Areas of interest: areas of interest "Hotel"
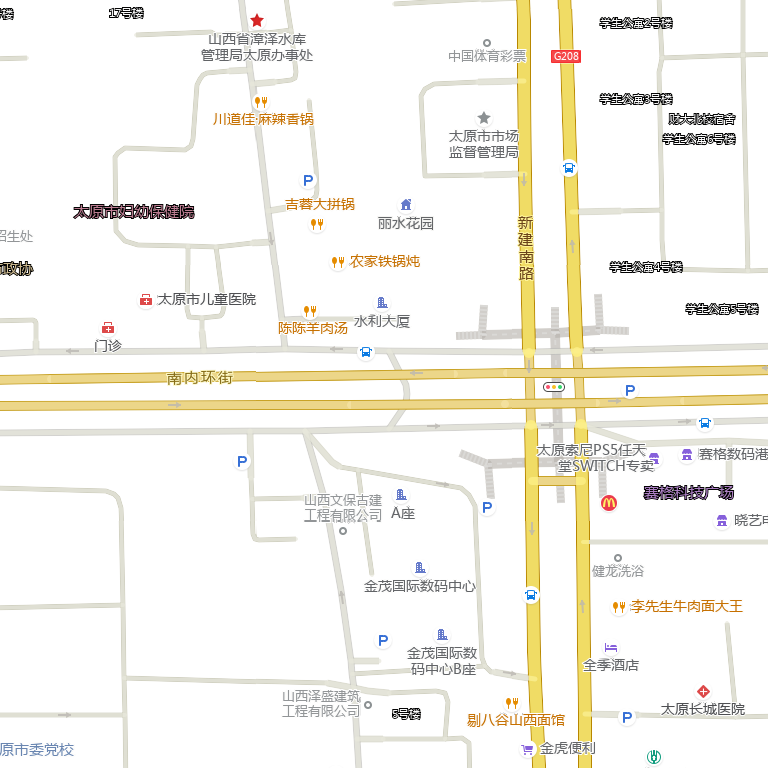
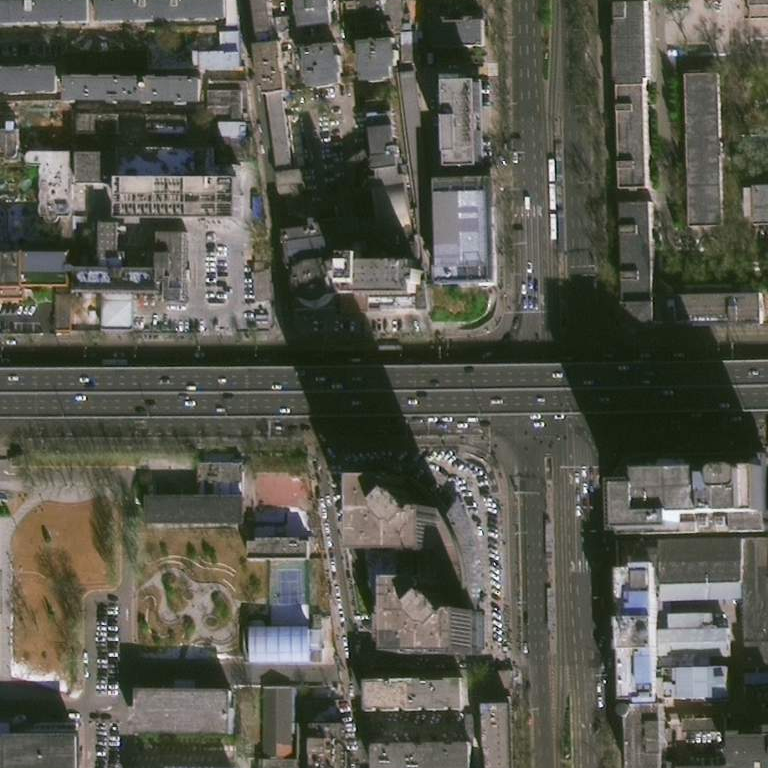